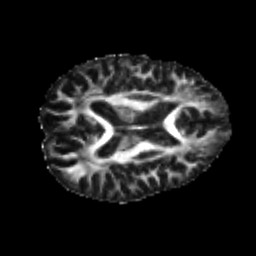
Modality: FA
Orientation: axial
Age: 24
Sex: male
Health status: healthy
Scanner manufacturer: philips
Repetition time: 7.388 s
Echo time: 0.08599 s